【题型】解答题　【知识点】解析几何　【难度】medium
已知椭圆 \(\Gamma: \dfrac{x^2}{2} + y^2 = 1\) 的左、右焦点分别为 \(F_1\) 和 \(F_2\)，点 \(P\) 是 \(\Gamma\) 的长轴上的动点，点 \(Q\) 为 \(\Gamma\) 上的动点，且异于点 \(P\)。
\vspace{0.8em}
(1) 当点 \(P\) 位于椭圆 \(\Gamma\) 的左焦点，且 \(Q\)、\(P\)、\(F_2\) 能构成三角形时，求 \(\triangle QPF_2\) 的周长；
\vspace{0.8em}
(2) 当点 \(P\) 位于椭圆 \(\Gamma\) 的左顶点时，直线 \(PQ\) 与 \(y\) 轴交于点 \(B\left(0,\dfrac{1}{2}\right)\)，\(\overrightarrow{PB} = \lambda \overrightarrow{BQ}\)，求实数 \(\lambda\) 的值；
\vspace{0.8em}
(3) 当点 \(P\) 与椭圆 \(\Gamma\) 的左、右顶点均不重合时，记直线 \(PQ\) 与椭圆 \(\Gamma\) 的另一个交点为 \(S\)，过点 \(P\) 作直线 \(l\) 与椭圆 \(\Gamma\) 交于 \(C\)、\(D\) 两点，设 \(M\) 和 \(N\) 分别为弦 \(QS\) 和弦 \(CD\) 的中点，若 \(P\)、\(Q\)、\(M\)、\(N\) 为四个相异的点，\(|\overrightarrow{PM} + \overrightarrow{PN}| = |\overrightarrow{MN}|\)，且直线 \(MN\) 恒过定点 \(\left(-\dfrac{1}{3},0\right)\)，求点 \(P\) 的坐标。
【解答】
\raggedright
\textbf{【详解】}
（1）由椭圆方程可知，$a=\sqrt{2},c=\sqrt{2-1}=1$，
所以$\triangle QPF_2$的周长为$C_{\triangle QPF_2}=|QP|+|QF_2|+|PF_2|=2a+2c=2\sqrt{2}+2$；
（2）因为$P(-\sqrt{2},0),Q\left(0,\dfrac{1}{2}\right)$，所以$k_{PQ}=\dfrac{\dfrac{1}{2}-0}{0-\left(-\sqrt{2}\right)}=\dfrac{\sqrt{2}}{4}$，则$PQ:x+\sqrt{2}=2\sqrt{2}y$，即$PQ:x=2\sqrt{2}y-\sqrt{2}$，
联立$\begin{cases}
x=2\sqrt{2}y-\sqrt{2} \\
x^2+2y^2=2
\end{cases}$，可得$10y^2-8y=0$，解得$y=0$或$y=\dfrac{4}{5}$，所以$y_Q=\dfrac{4}{5}$，
因为$\overrightarrow{PB}=\lambda\overrightarrow{BQ}$，所以$y_B-y_P=\lambda\left(y_Q-y_B\right)$，
所以$\lambda=\dfrac{y_B-y_P}{y_Q-y_B}=\dfrac{\dfrac{1}{2}-0}{\dfrac{4}{5}-\dfrac{1}{2}}=\dfrac{5}{3}$；
（3）因为$\left|\overrightarrow{PM}+\overrightarrow{PN}\right|=\left|\overrightarrow{MN}\right|$，所以$\left|\overrightarrow{PM}+\overrightarrow{PN}\right|=\left|\overrightarrow{PN}-\overrightarrow{PM}\right|$，
所以$\overrightarrow{PM}^2+\overrightarrow{PN}^2+2\overrightarrow{PM}\cdot\overrightarrow{PN}=\overrightarrow{PM}^2+\overrightarrow{PN}^2-2\overrightarrow{PM}\cdot\overrightarrow{PN}$，
所以$\overrightarrow{PM}\cdot\overrightarrow{PN}=0$，所以$PM\perp PN$，所以$PQ\perp CD$；
当$PQ,CD$中有一条直线斜率不存在时，此时一定有一条弦的中点和$P$点重合，故不符合条件；
当$P$为坐标原点时，此时$M,N$均与$P$点重合，故不符合条件；
由上可知，$PQ,CD$的斜率都存在，
设$P(m,0)\left(m\in\left[-\sqrt{2},0\right)\cup\left(0,\sqrt{2}\right]\right)$，$PQ:y=k(x-m),CD:y=-\dfrac{1}{k}(x-m)$，
联立$\begin{cases}
y=k(x-m) \\
x^2+2y^2=2
\end{cases}$，可得$\left(1+2k^2\right)x^2-4k^2mx+2k^2m^2-2=0$，
所以$x_Q+x_S=\dfrac{4k^2m}{1+2k^2}$，所以$\dfrac{x_Q+x_S}{2}=\dfrac{2k^2m}{1+2k^2}$，所以$\dfrac{y_Q+y_S}{2}=k\cdot\left(\dfrac{2k^2m}{1+2k^2}-m\right)=\dfrac{-km}{1+2k^2}$，所以
$M\left(\dfrac{2k^2m}{1+2k^2},\dfrac{-km}{1+2k^2}\right)$，
同理可得$N\left(\dfrac{2\left(-\dfrac{1}{k}\right)^2m}{1+2\left(-\dfrac{1}{k}\right)^2},\dfrac{-\left(-\dfrac{1}{k}\right)m}{1+2\left(-\dfrac{1}{k}\right)^2}\right)$，即$N\left(\dfrac{2m}{k^2+2},\dfrac{km}{k^2+2}\right)$，
所以$k_{MN}=\dfrac{\dfrac{km}{k^2+2}-\dfrac{-km}{1+2k^2}}{\dfrac{2m}{k^2+2}-\dfrac{2k^2m}{1+2k^2}}=\dfrac{3k}{2\left(1-k^2\right)}$，所以$MN:y-\left(-\dfrac{mk}{1+2k^2}\right)=\dfrac{3k}{2\left(1-k^2\right)}\left(x-\dfrac{2k^2m}{1+2k^2}\right)$，
令$y=0$，解得
\[
\begin{aligned}
x&=\dfrac{mk}{1+2k^2}\cdot\dfrac{2\left(1-k^2\right)}{3k}+\dfrac{2k^2m}{1+2k^2} \\
&=\dfrac{2m+4mk^2}{3\left(1+2k^2\right)} \\
&=\dfrac{2m}{3},
\end{aligned}
\]
因为直线$MN$恒过定点$\left(-\dfrac{1}{3},0\right)$，所以$\dfrac{2m}{3}=-\dfrac{1}{3}$，所以$m=-\dfrac{1}{2}$，
所以$P\left(-\dfrac{1}{2},0\right)$.

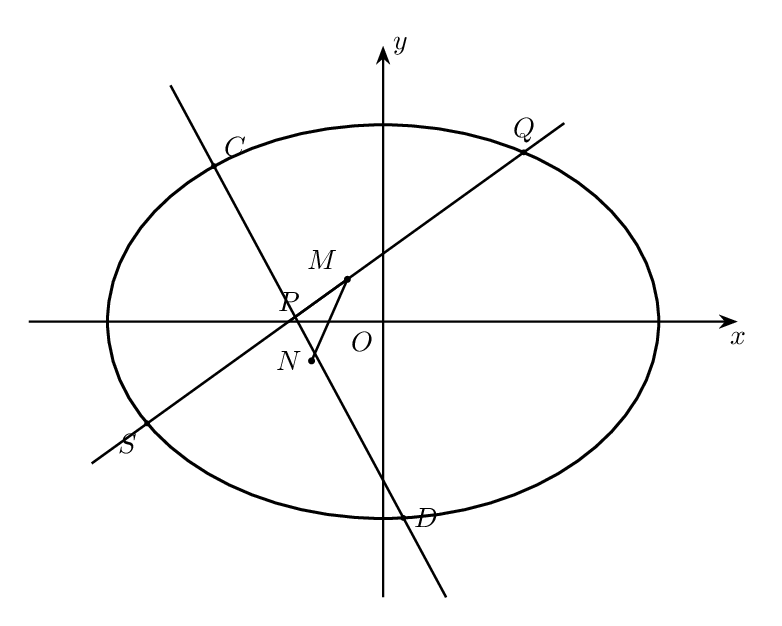